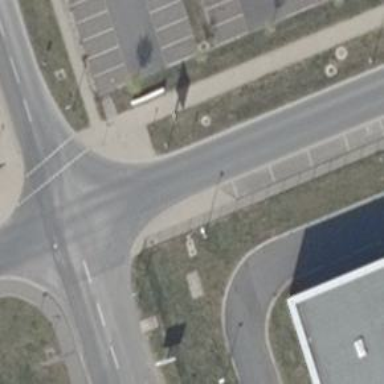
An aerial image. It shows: Uncontrolled crossing along footway.